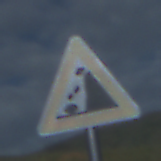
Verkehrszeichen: SteinschlagRechts
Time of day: Night
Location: Outdoor (Nature)
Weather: PartlyCloudy
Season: NotSpecified
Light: Natural